Question: I need to show a region selector on my application to select a rectangle region over the screen.
I've taken and tried to modify to my needs <URL> of , the code selects an area with the mouse and draw a rectangle, it works only on a form and not on the screen ...but that is a problem for later 'cause first what I need is improve the functionality of this selector.
At the moment the rectangle selection can be done only starting from top-left to right-bottom, I need a more flexible selection to draw in all directions in one step (I mean a rectangle that can be able to select to right, left, bottom, up, etc)
A real example of the selection flexibility that I need is basically like the selector does:

What more changes I should do in my code?:
PS:
'''
Public Class Form1
Dim SelectionRectangle As Rectangle
Private Shadows Sub Load() Handles MyBase.Load
Me.DoubleBuffered = True
End Sub
Protected Overrides Sub OnMouseDown(ByVal e As MouseEventArgs)
SelectionRectangle = New Rectangle(e.X, e.Y, 0, 0)
Me.Invalidate()
End Sub
Protected Overrides Sub OnMouseUp(ByVal e As MouseEventArgs)
If SelectionRectangle.Width > 0 AndAlso SelectionRectangle.Height > 0 Then
Dim sb As New System.Text.StringBuilder
sb.AppendFormat("Selection Location: {0}", SelectionRectangle.Location.ToString)
sb.AppendLine()
sb.AppendFormat("Selection Size: {0}", SelectionRectangle.Size.ToString)
MessageBox.Show(sb.ToString)
End If
End Sub
Protected Overrides Sub OnMouseMove(ByVal e As MouseEventArgs)
If e.Button = MouseButtons.Left _
AndAlso (SelectionRectangle.Right >= SelectionRectangle.X) _
AndAlso (SelectionRectangle.Bottom >= SelectionRectangle.Y) Then
SelectionRectangle = New Rectangle(SelectionRectangle.Left,
SelectionRectangle.Top,
e.X - SelectionRectangle.Left,
e.Y - SelectionRectangle.Top)
Me.Invalidate()
Else
SelectionRectangle = New Rectangle(SelectionRectangle.X,
SelectionRectangle.Y,
0, 0)
End If
End Sub
Protected Overrides Sub OnPaint(ByVal e As PaintEventArgs)
Using pen As New Pen(Color.Red, 1)
e.Graphics.DrawRectangle(pen, SelectionRectangle)
End Using
End Sub
End Class
'''
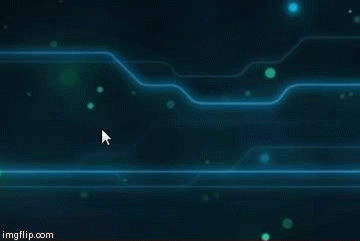
Answer: Solution according to comment:
This way works with the same flexibility as the windows explorer selector, except that the rectangle is not filled with a color and the rectangle is not 'released' after 'mouse up' 'cause that is not what I need.
'''
Dim SelectionRectangle As Rectangle
Dim InitialPosition As Point
Protected Overrides Sub OnMouseDown(ByVal e As MouseEventArgs)
' Store the starting coordinates
InitialPosition = e.Location
SelectionRectangle = New Rectangle(InitialPosition.X, InitialPosition.Y, 0, 0)
Me.Invalidate()
End Sub
Protected Overrides Sub OnMouseMove(ByVal e As MouseEventArgs)
' Me.SuspendLayout()
If e.Button = MouseButtons.Left Then
If (e.Location.X < InitialPosition.X) _
AndAlso (e.Location.Y < InitialPosition.Y) Then ' Top-Left
SelectionRectangle = New Rectangle(e.X,
e.Y,
InitialPosition.X - e.X,
InitialPosition.Y - e.Y)
ElseIf (e.Location.X > InitialPosition.X) _
AndAlso (e.Location.Y < InitialPosition.Y) Then ' Top-Right
SelectionRectangle = New Rectangle(InitialPosition.X,
e.Y,
e.X - InitialPosition.X,
InitialPosition.Y - e.Y)
ElseIf (e.Location.X < InitialPosition.X) _
AndAlso (e.Location.Y > InitialPosition.Y) Then ' Bottom-Left
SelectionRectangle = New Rectangle(e.X,
InitialPosition.Y,
InitialPosition.X - e.X,
e.Y - InitialPosition.Y)
ElseIf (e.Location.X > InitialPosition.X) _
AndAlso (e.Location.Y > InitialPosition.Y) Then ' Bottom-Right
SelectionRectangle = New Rectangle(InitialPosition.X,
InitialPosition.Y,
e.X - InitialPosition.X,
e.Y - InitialPosition.Y)
End If
Me.Invalidate()
End If
' Me.ResumeLayout()
End Sub
Protected Overrides Sub OnPaint(ByVal e As PaintEventArgs)
Using pen As New Pen(Color.Red, 1)
e.Graphics.DrawRectangle(pen, SelectionRectangle)
End Using
End Sub
'''